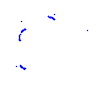
Particle: proton